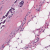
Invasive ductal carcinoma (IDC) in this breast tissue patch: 0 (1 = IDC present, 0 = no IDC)